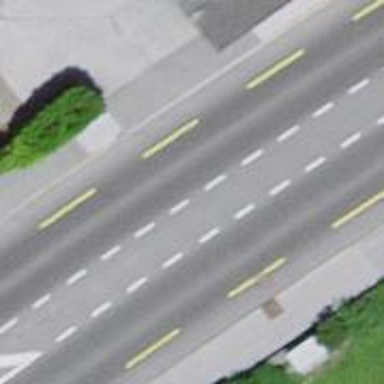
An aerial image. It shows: Asphalt road classified as primary highway with advisory cycle lane.